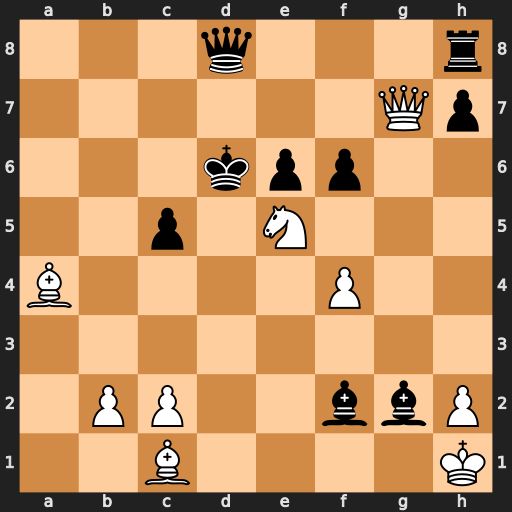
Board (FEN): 3q3r/6Qp/3kpp2/2p1N3/B4P2/8/1PP2bbP/2B4K
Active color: w
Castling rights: -
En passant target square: -
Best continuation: Kxg2 Rg8 Nf7+ Ke7 Nxd8+